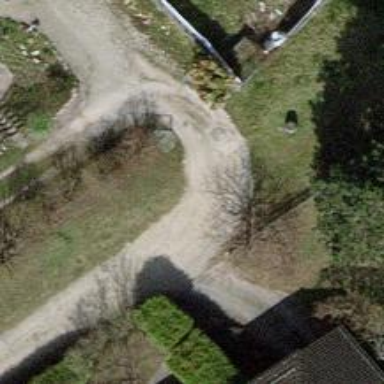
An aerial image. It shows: Unpaved driveway serving as service road.